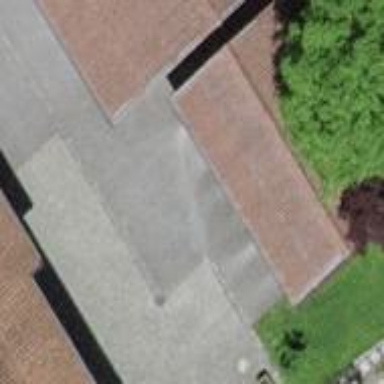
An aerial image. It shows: View of roof of building.